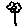
Label: flower